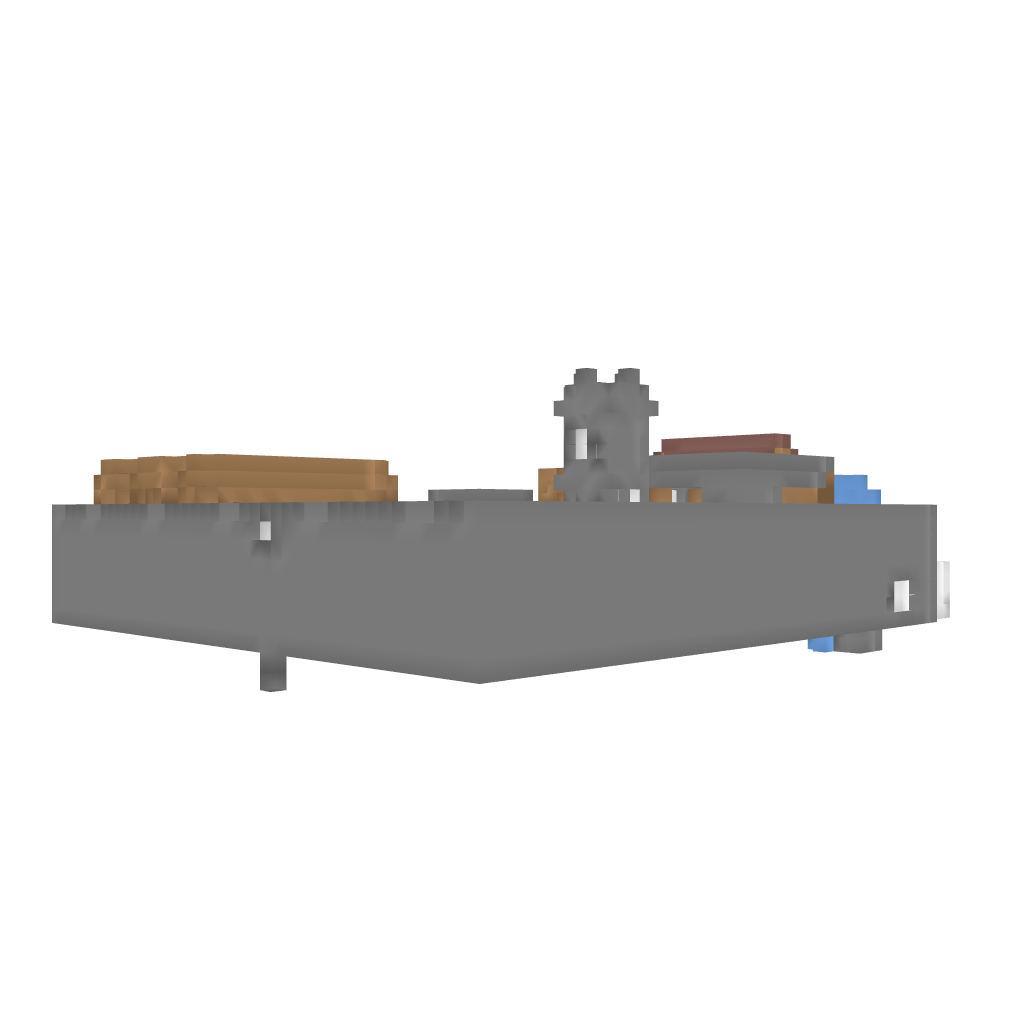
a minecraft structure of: Floating city bad low quality